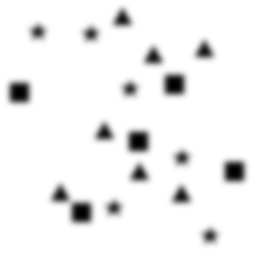
Squares: 5
Triangles: 7
Stars: 6
Total shapes: 18